Question: Ok, I have table called "lookup" which has a column called "name" which contains a bit of data starting with "Quantity for pricing" (the data I need is in the same cell just after Quantity for Pricing). I was wondering if there was any way to pull out that "row", and list all the quantities except for Quantity for Pricing using mysql?
Sorry for the confusion guys, this is what I am dealing with.

I am pretty sure the data I need (the actual quantities) are stored in the same bit that "Quantity for Pricing" is.
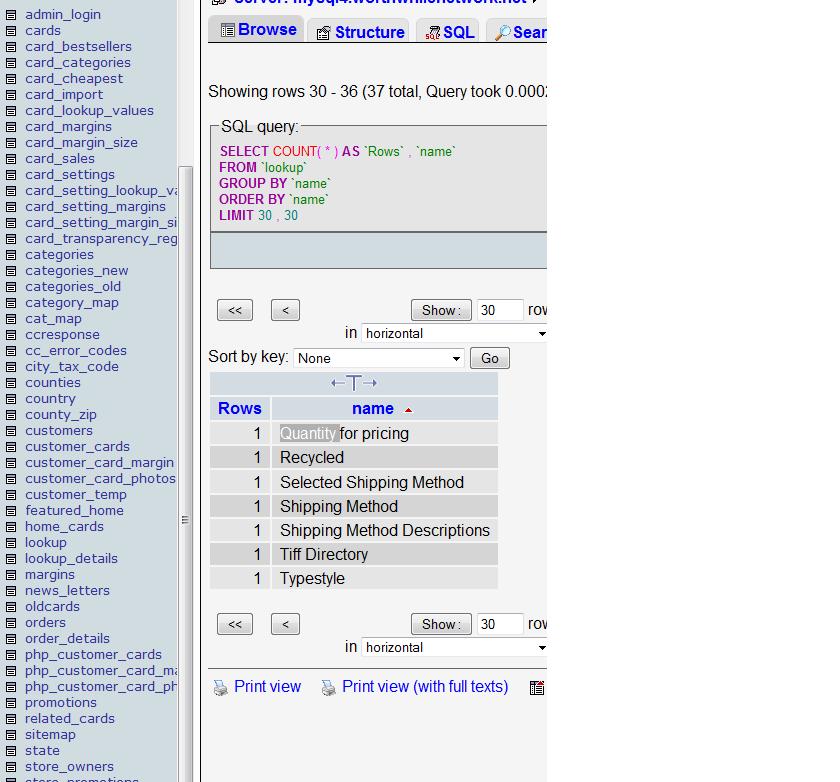
Answer: You can use substring operation.
'''
SELECT SUBSTRING(name,LENGTH('Quantity for pricing'))
FROM lookup WHERE name LIKE 'Quantity for pricing%';
'''